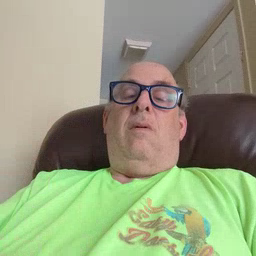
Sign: night